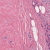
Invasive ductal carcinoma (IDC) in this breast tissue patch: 1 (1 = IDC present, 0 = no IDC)